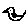
Label: bird